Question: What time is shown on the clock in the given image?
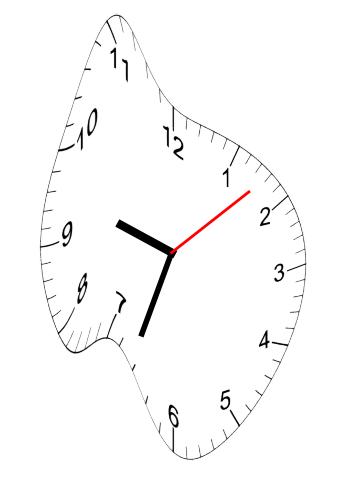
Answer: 09:33:08